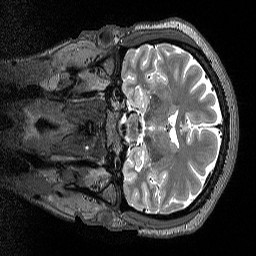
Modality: T2w
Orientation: coronal
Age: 35
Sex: female
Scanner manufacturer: siemens
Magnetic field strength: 3 T
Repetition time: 3.2 s
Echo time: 0.564 s